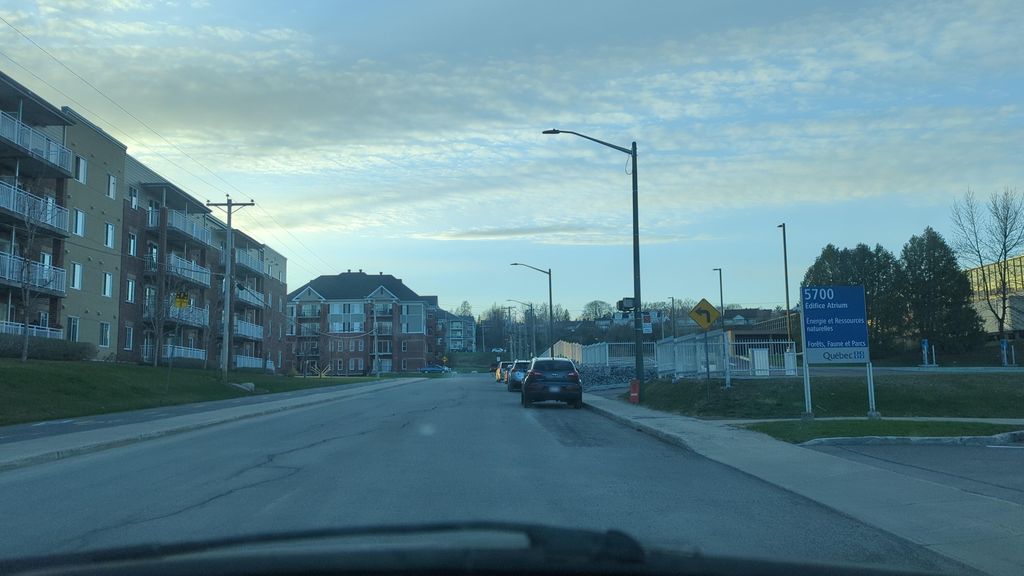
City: quebec_city